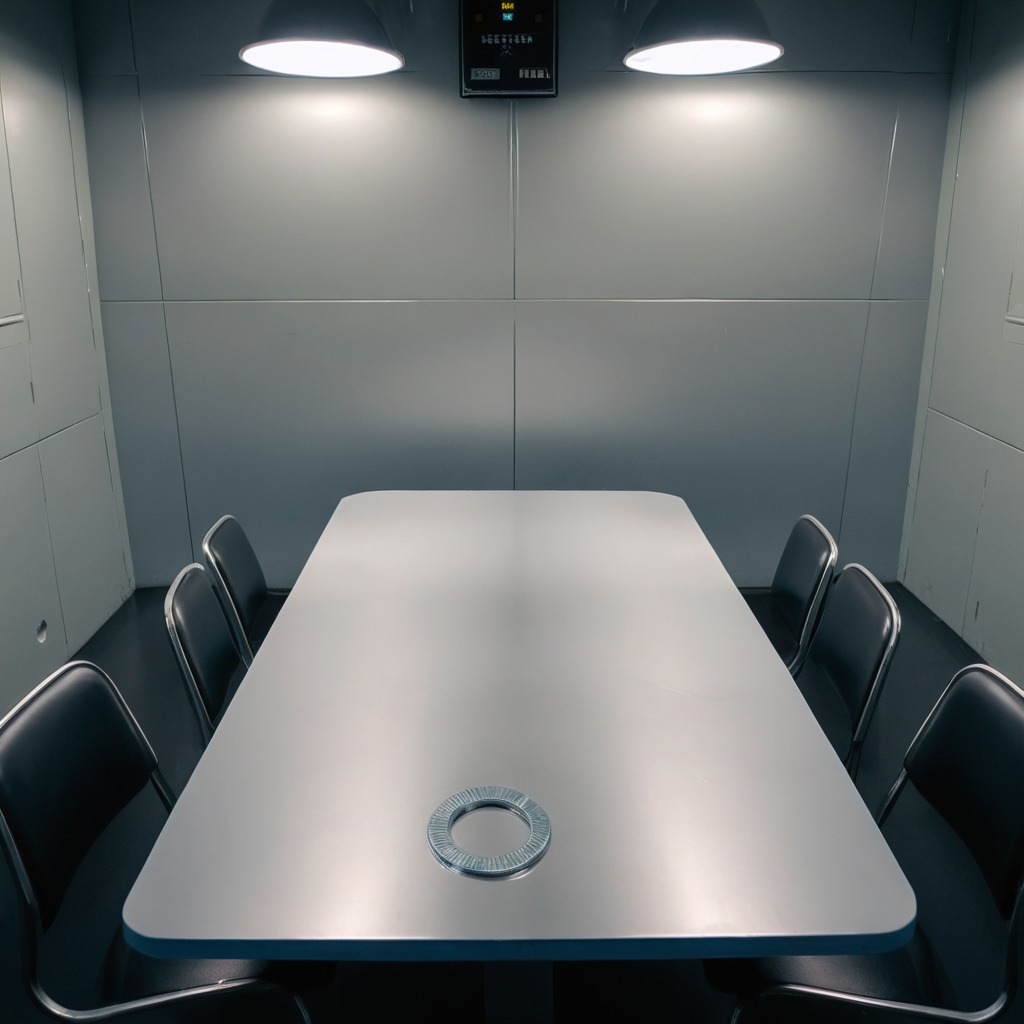
A flat metal washer lies on the table in a railway signal maintenance room.